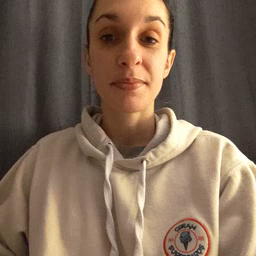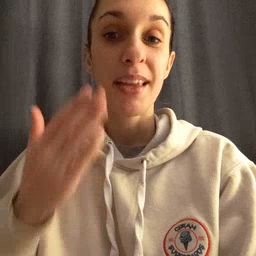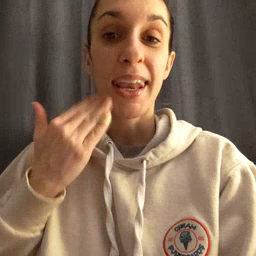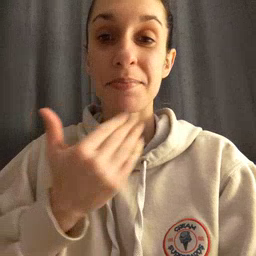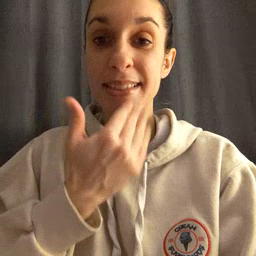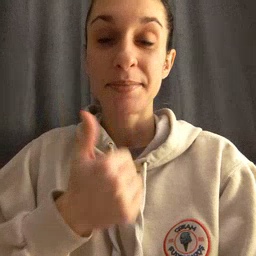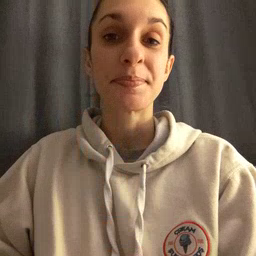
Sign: napkin